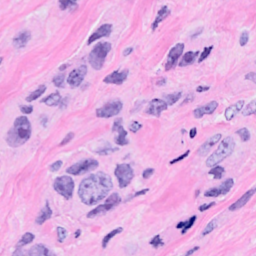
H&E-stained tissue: Breast